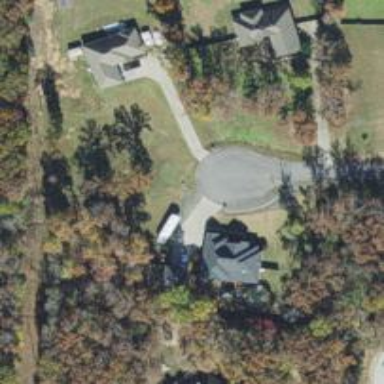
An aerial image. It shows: Driveway leading to service road.